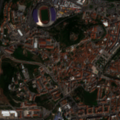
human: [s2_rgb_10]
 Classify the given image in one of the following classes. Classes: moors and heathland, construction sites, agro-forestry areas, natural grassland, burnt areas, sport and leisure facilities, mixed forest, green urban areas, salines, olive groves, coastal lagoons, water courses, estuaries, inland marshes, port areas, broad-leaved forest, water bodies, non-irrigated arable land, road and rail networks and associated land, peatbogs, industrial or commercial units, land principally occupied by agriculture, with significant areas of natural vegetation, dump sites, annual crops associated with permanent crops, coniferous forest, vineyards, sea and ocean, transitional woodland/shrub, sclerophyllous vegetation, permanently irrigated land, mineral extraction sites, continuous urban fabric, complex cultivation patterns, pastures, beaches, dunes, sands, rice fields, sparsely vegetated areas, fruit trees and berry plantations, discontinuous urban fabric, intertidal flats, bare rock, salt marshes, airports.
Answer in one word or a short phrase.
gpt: continuous urban fabric, discontinuous urban fabric, permanently irrigated land, complex cultivation patterns